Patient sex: M
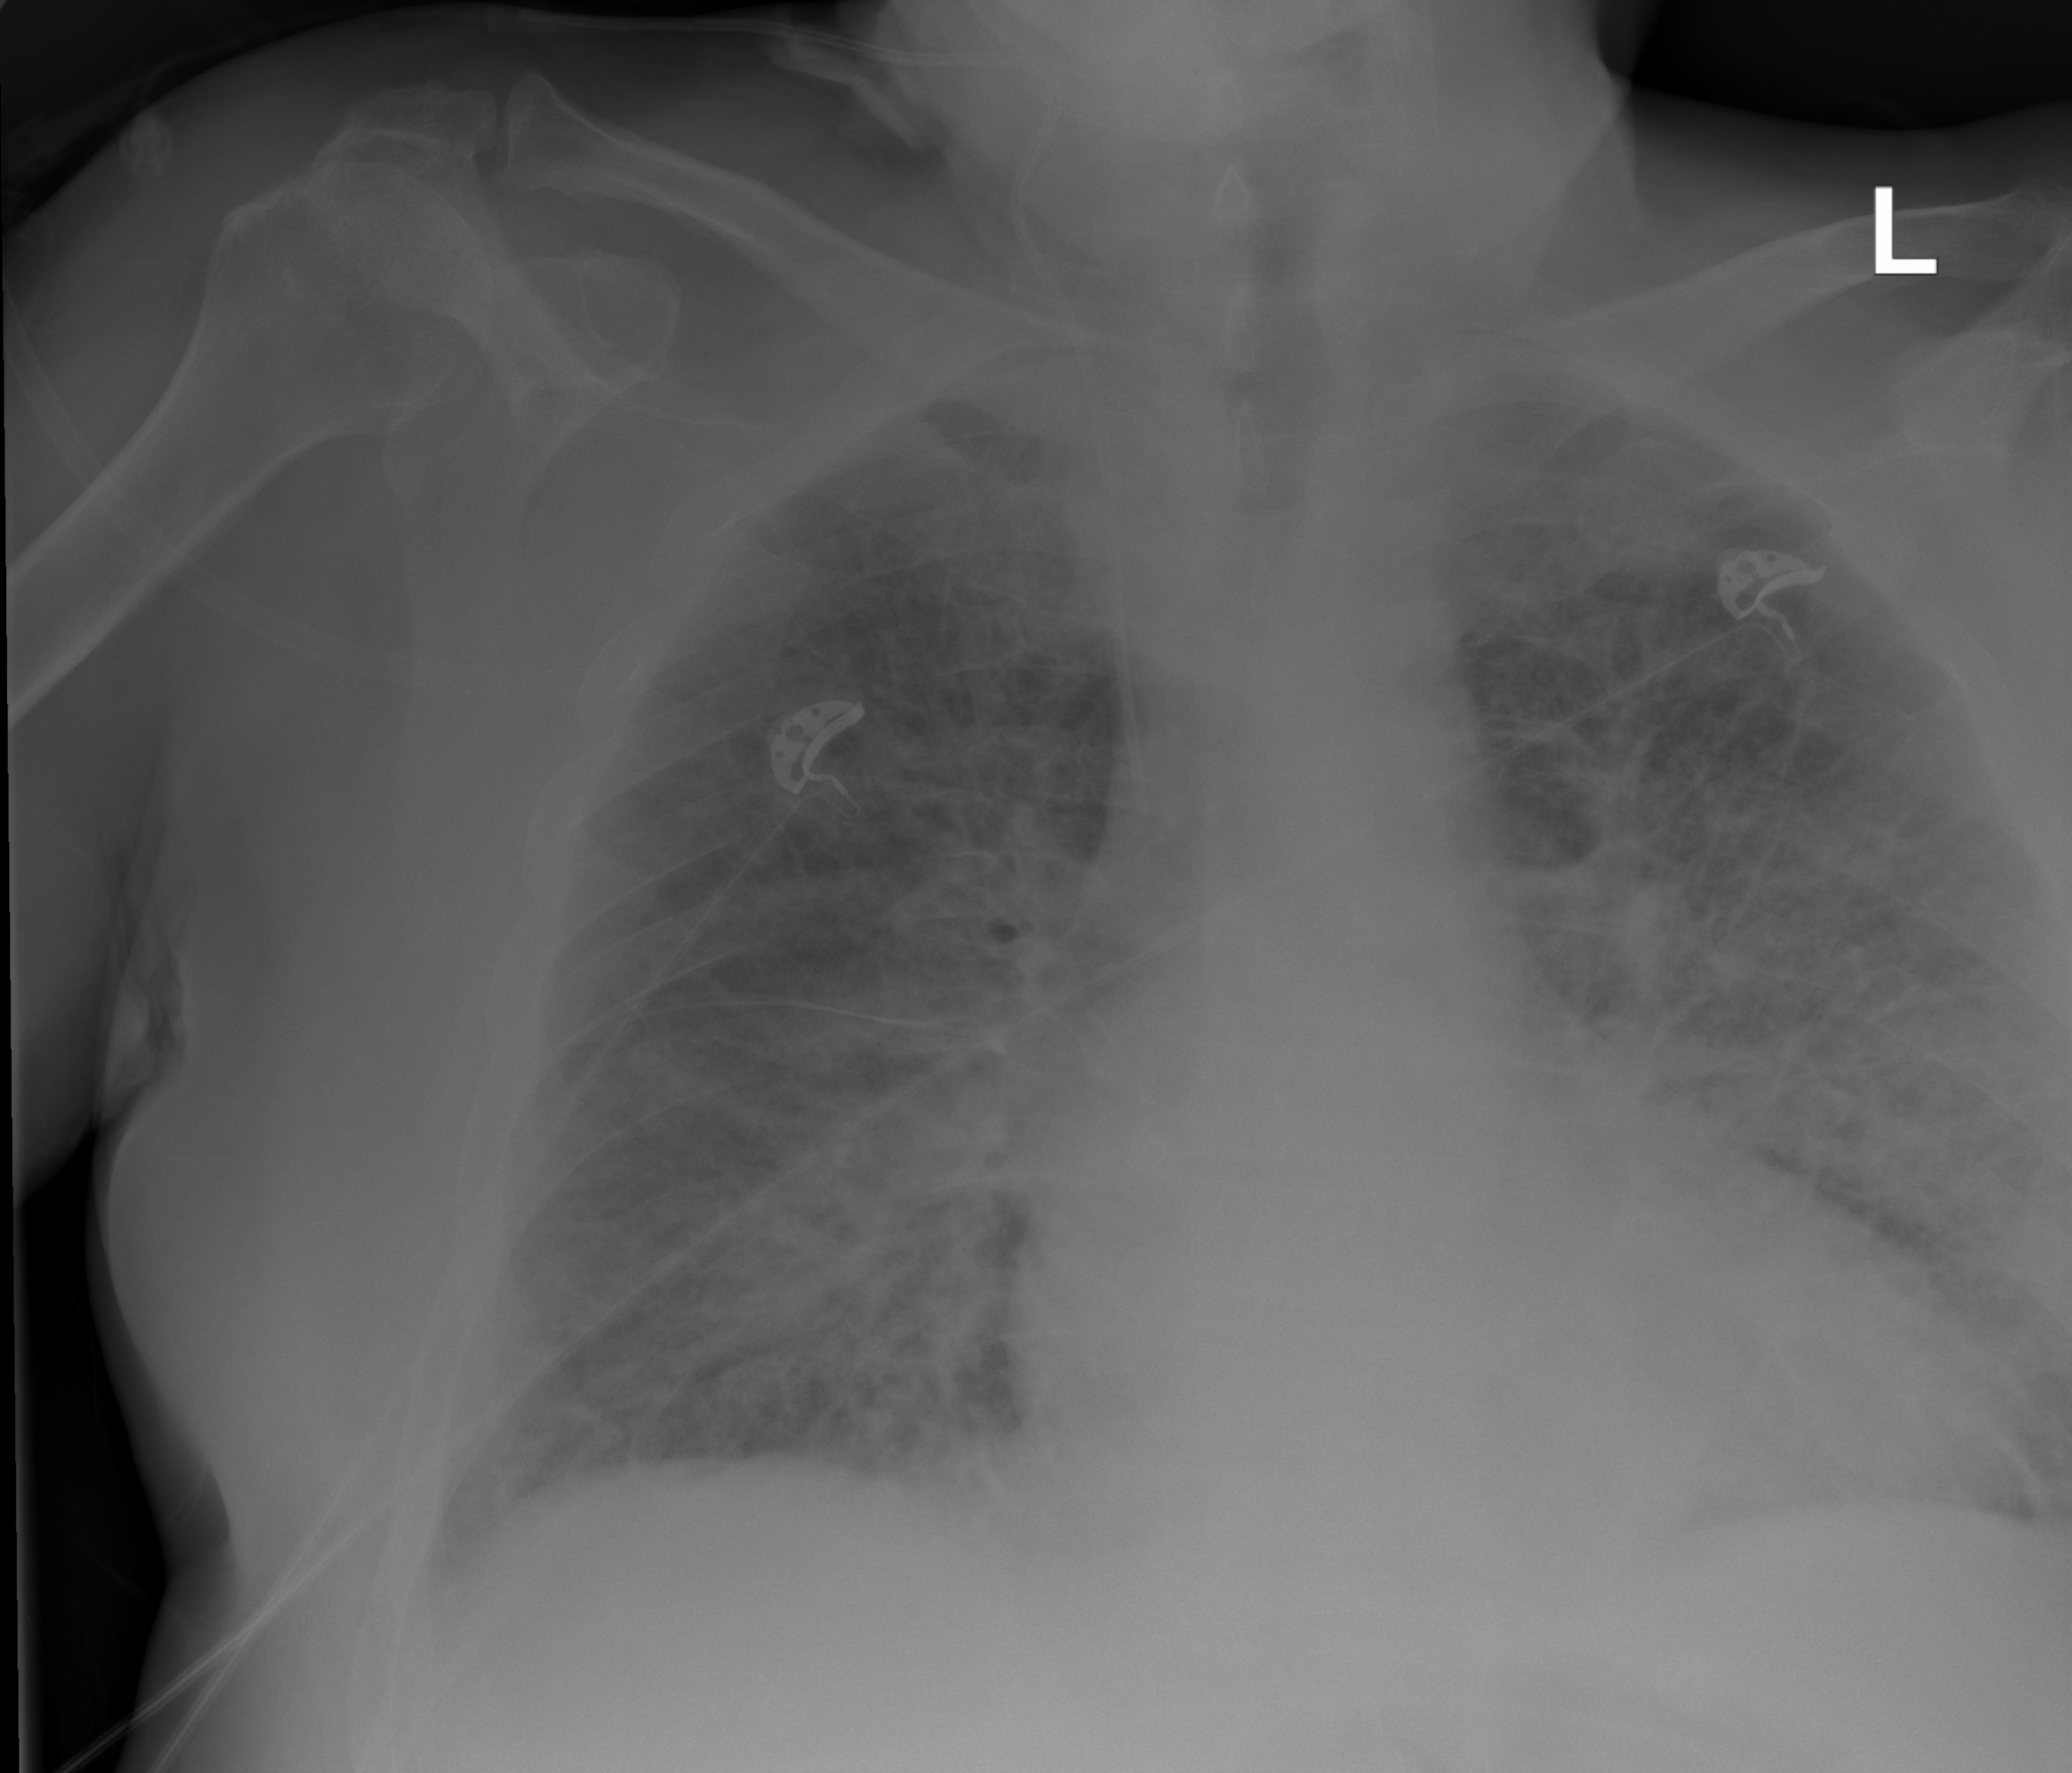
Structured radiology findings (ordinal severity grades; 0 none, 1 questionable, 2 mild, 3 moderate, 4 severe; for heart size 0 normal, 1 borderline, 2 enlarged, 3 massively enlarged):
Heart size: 1
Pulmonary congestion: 0
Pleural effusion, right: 0
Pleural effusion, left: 0
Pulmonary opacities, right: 2
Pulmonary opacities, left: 3
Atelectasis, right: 2
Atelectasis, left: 2